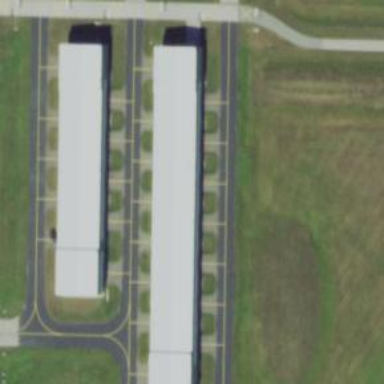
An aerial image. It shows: Image of taxiway at airport.